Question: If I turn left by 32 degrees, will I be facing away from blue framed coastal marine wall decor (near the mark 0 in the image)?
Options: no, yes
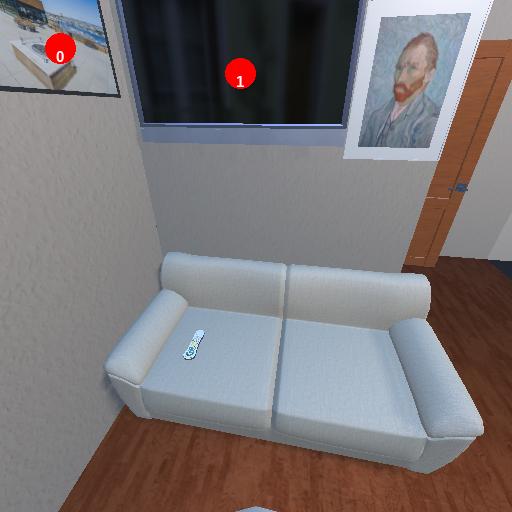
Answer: no